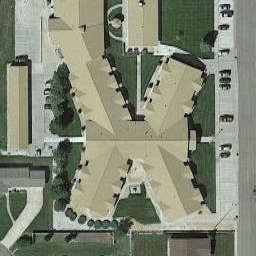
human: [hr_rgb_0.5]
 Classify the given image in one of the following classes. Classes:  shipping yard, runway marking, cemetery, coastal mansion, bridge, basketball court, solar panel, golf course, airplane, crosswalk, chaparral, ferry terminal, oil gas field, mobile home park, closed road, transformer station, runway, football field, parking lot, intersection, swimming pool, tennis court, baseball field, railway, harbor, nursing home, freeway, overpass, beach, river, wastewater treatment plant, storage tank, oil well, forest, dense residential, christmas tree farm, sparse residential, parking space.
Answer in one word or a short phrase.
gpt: nursing home